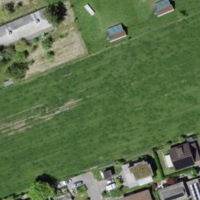
EUNIS habitat code: 55
Species observed at this site:
Antirrhinum majus